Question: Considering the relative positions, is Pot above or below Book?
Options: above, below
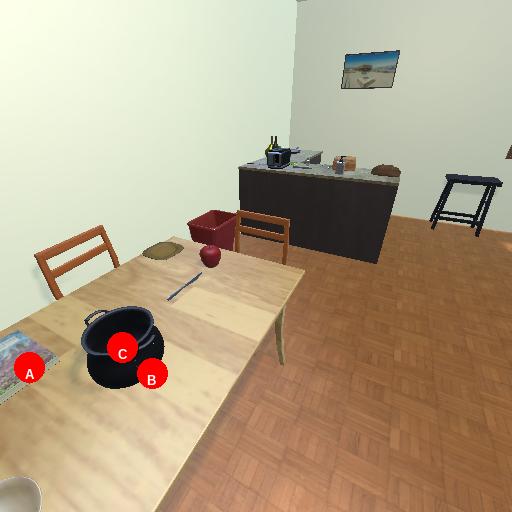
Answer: above